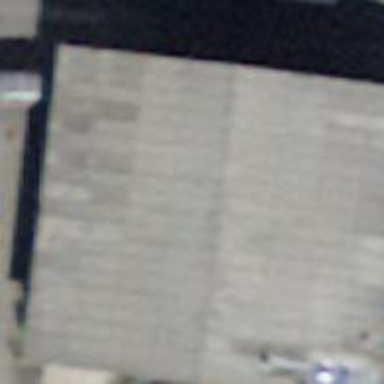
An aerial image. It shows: Car wash facility.